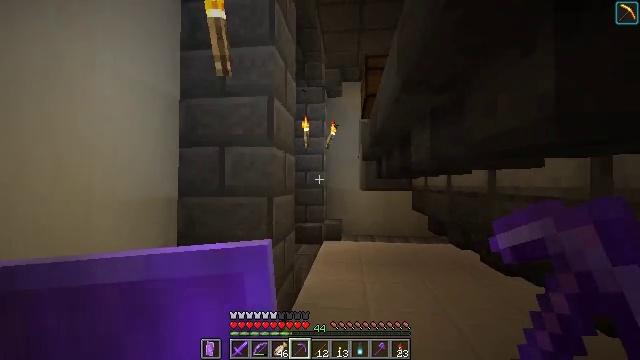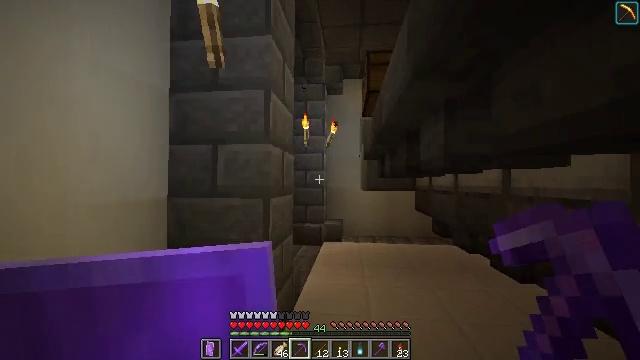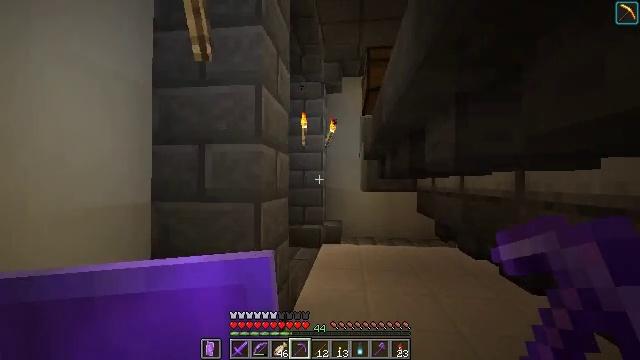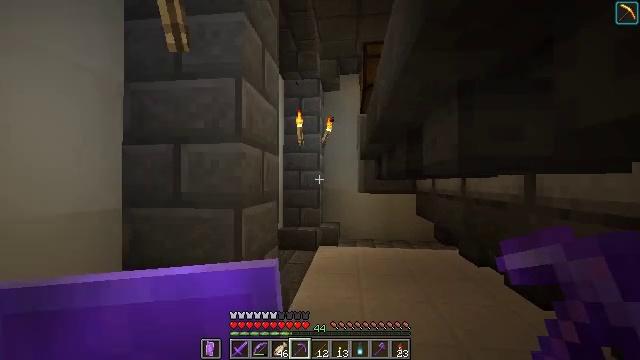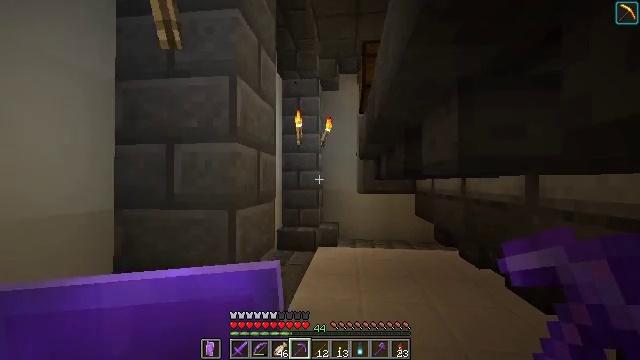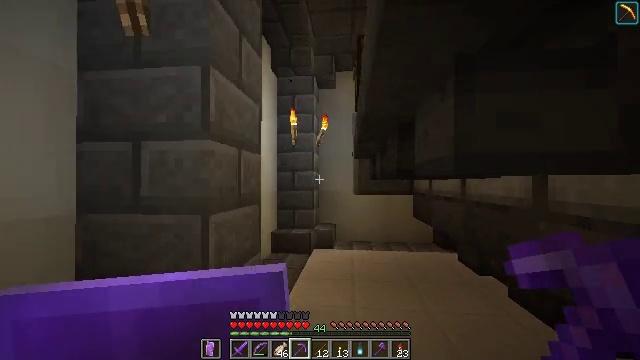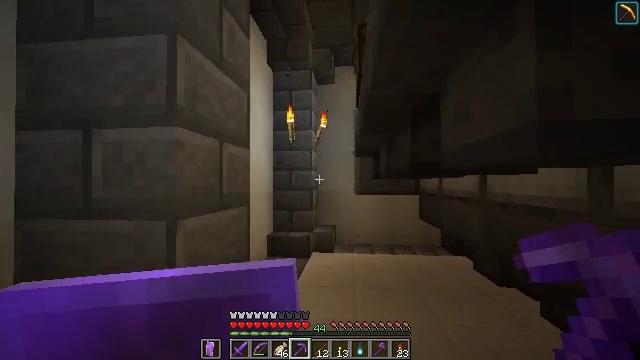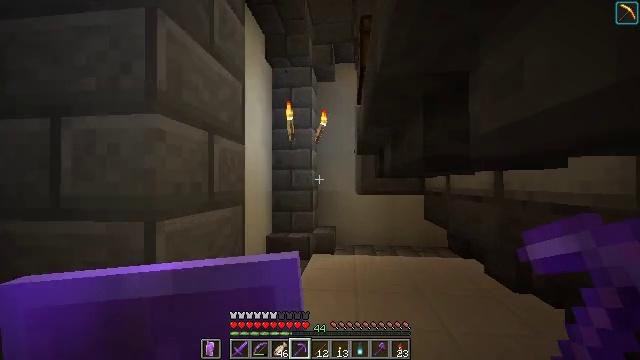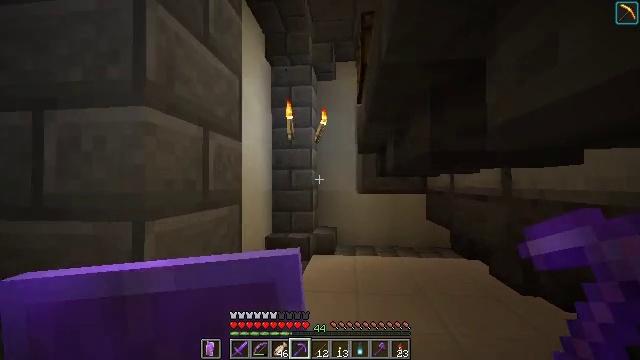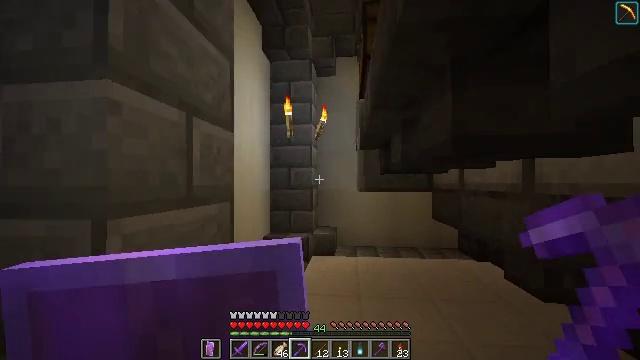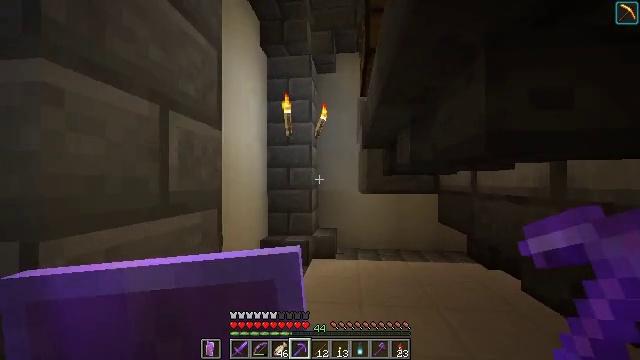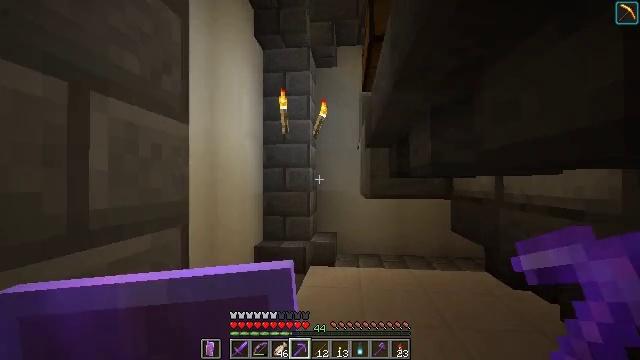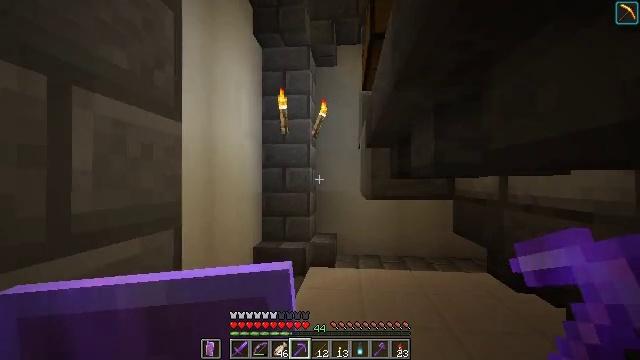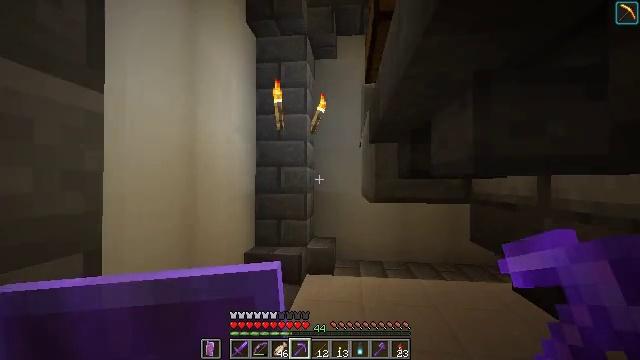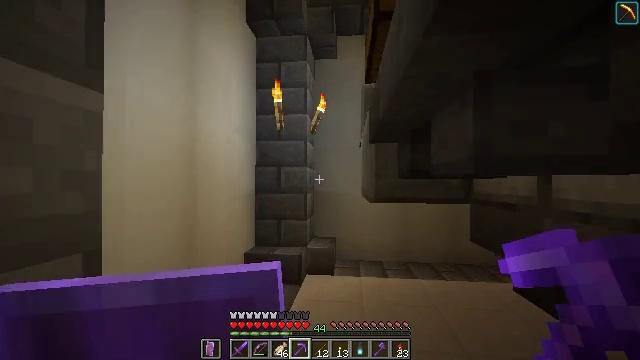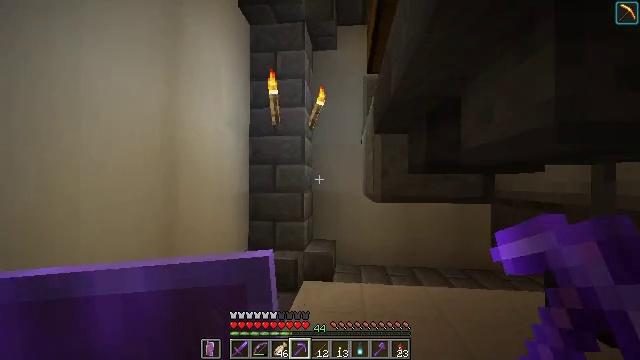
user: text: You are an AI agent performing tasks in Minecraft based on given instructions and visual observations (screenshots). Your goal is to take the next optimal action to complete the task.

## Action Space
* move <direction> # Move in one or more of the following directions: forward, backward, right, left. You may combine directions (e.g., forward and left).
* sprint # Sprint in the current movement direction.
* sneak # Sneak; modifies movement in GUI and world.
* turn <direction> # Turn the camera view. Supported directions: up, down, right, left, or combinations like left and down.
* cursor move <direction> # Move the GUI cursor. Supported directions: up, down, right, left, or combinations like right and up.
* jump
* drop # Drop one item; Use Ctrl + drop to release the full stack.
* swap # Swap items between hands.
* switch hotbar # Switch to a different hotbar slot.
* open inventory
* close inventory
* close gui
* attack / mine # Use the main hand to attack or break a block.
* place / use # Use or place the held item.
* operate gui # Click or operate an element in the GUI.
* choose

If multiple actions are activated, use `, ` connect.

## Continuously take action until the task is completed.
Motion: motion action
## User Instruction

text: mine block soul lantern
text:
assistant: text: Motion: move forward
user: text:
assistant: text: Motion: move forward and move right
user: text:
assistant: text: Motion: move forward and move right
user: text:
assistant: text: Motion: move forward and move right
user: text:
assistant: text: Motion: move forward
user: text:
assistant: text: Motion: move forward
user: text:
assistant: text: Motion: move forward
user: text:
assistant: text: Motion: move forward
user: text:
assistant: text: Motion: move forward
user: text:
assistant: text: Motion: move forward
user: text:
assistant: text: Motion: move forward
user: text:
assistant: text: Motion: move forward
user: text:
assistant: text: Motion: move forward
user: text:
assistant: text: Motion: move forward
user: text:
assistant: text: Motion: move forward
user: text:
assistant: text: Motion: move forward
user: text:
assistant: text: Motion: move forward and move left
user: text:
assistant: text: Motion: move forward and move left
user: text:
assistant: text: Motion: move forward and move left
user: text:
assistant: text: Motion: move forward, turn right and up
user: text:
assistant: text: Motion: move forward, turn right and up
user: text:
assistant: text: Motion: move forward, turn right and up
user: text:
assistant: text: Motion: move forward, turn right and up
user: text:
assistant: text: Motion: move forward, turn right and up
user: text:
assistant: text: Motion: turn right and down
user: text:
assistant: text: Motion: turn right and down
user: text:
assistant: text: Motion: no_op
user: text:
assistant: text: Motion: no_op
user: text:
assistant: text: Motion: no_op
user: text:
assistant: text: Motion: no_op